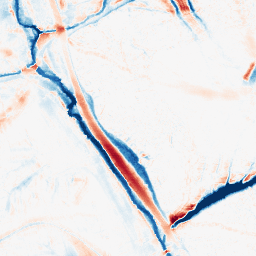
Category: morphological
Decomposition family: morphological_ellipse
Decomposition parameters: operation: average
width: 20
height: 30
Upsampling method: quartic
Upsampling parameters: scale: 8
Upsampling scale: 8